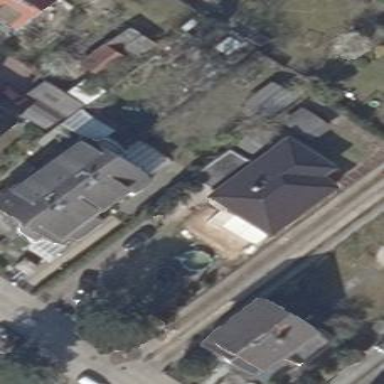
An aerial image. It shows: Detached building with hipped roof shape.